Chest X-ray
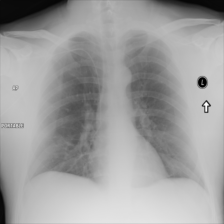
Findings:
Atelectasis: negative
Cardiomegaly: negative
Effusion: negative
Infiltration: negative
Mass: negative
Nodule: negative
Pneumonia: negative
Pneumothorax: negative
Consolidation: negative
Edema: negative
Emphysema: negative
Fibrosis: negative
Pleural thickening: negative
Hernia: negative